Brain MRI, t2w sequence, axial 2D slice.
Patient: age 26, sex F, weight 90 kg, height 1.9 m
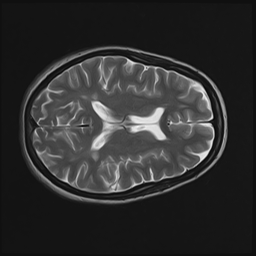